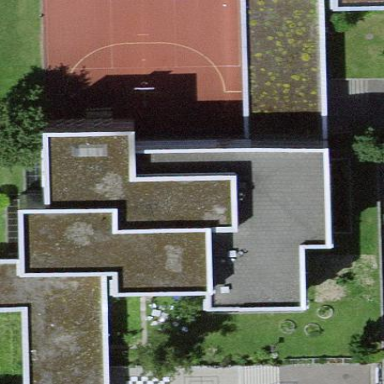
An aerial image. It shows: School building.